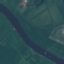
Land use / land cover class: River